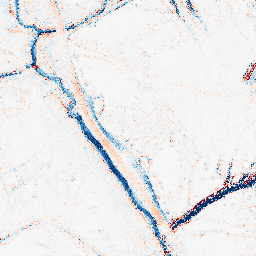
Category: morphological
Decomposition family: morphological
Decomposition parameters: operation: average
size: 5
Upsampling method: regularized
Upsampling parameters: scale: 2
lambda_reg: 0.1
Upsampling scale: 2